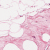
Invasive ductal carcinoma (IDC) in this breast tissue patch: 0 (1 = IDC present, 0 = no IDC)